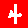
Digit: 4